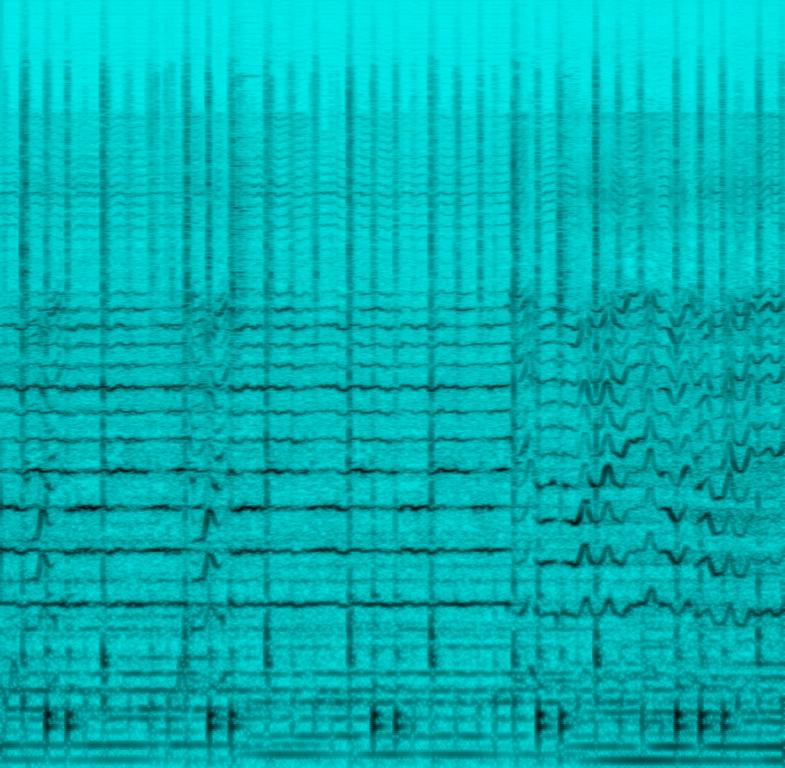
A female voice or voices is/are singing loud and in a high register with a lot of quarter and half steps. The voices are full or reverb. They are accompanied by dry percussion playing a counter rhythm. A pad sound, rich in harmonies, is underlining the song with long chords that are being played in the mid to lower register. This song may be playing while meditating.